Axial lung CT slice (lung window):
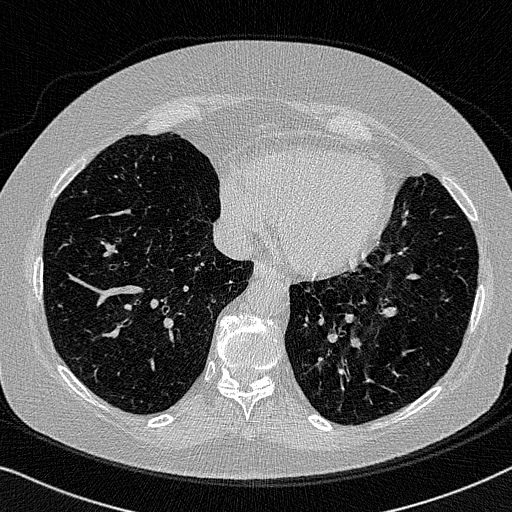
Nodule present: no